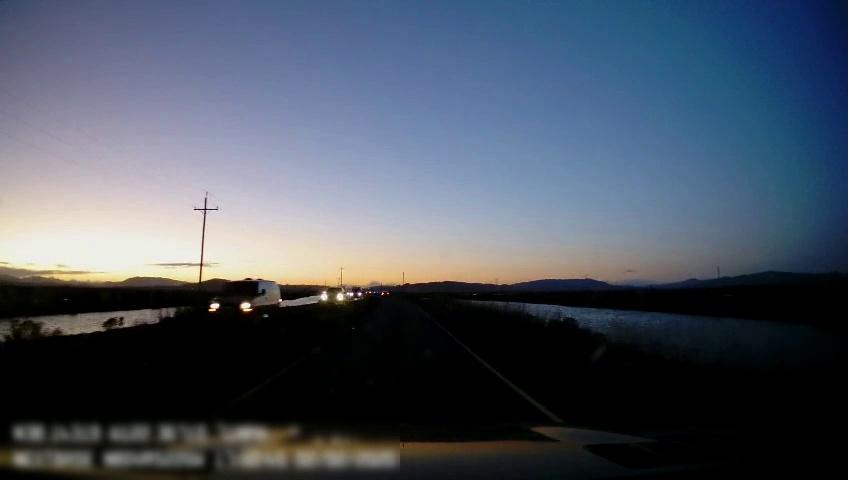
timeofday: Dusk/Dawn/Twilight
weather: Sunny
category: Drivable Space
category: Vehicles | SUV
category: Vehicles | SUV
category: Lanes | Current Lane
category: Lanes | Current Lane